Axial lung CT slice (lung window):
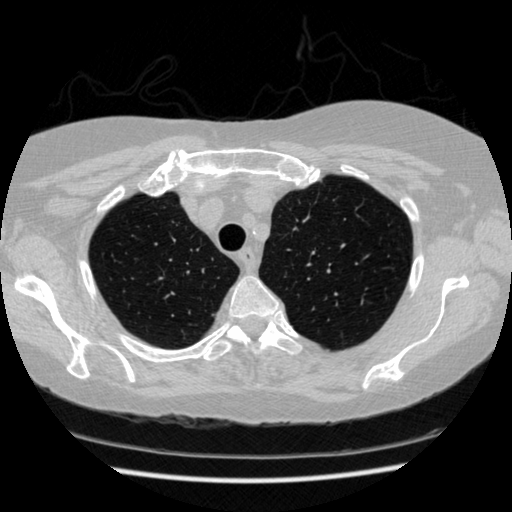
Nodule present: no